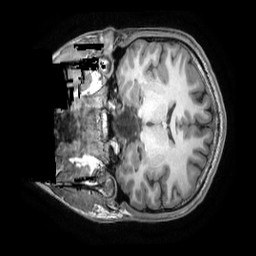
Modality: T1w
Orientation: coronal
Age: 28
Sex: male
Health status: healthy
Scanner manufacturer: ge